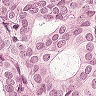
Metastatic tissue present: yes